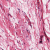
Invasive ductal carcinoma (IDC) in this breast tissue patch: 0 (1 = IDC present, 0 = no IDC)